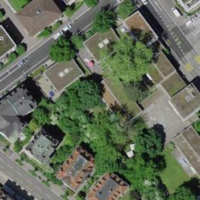
EUNIS habitat code: 54
Species observed at this site:
Ilex aquifolium